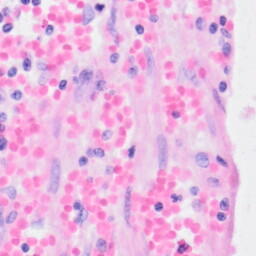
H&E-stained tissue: Kidney